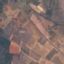
Land use / land cover class: PermanentCrop